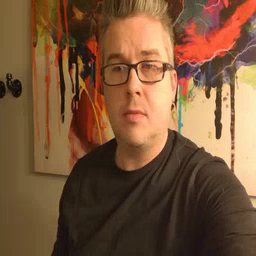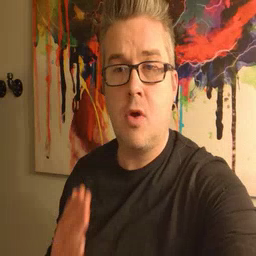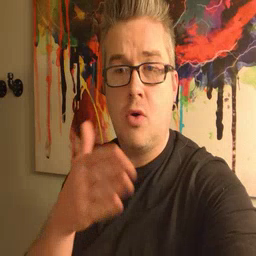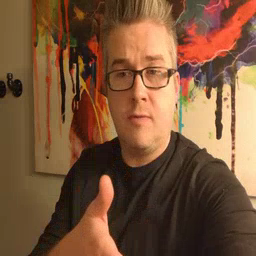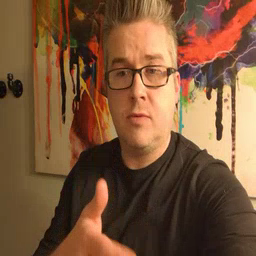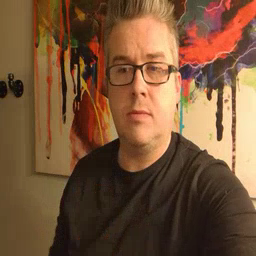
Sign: after